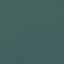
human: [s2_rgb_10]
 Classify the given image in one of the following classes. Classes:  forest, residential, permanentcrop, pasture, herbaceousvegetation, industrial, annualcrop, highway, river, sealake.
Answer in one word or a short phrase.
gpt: SeaLake